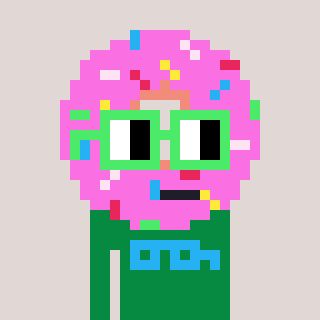
a pixel art character with square light green glasses, a doughnut-shaped head and a green-colored body on a warm background